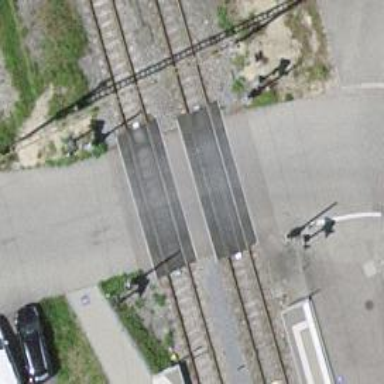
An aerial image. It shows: Single-track electrified railway with contact line.